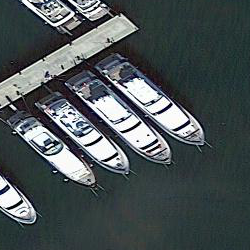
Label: civil